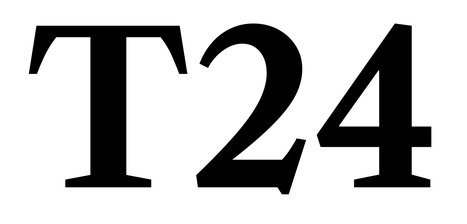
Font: LibreCaslonText_Bold